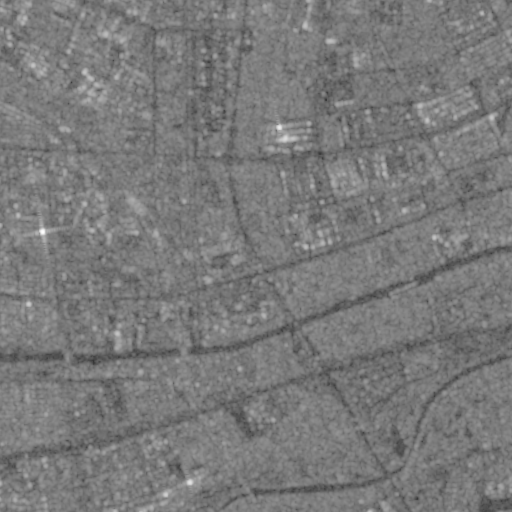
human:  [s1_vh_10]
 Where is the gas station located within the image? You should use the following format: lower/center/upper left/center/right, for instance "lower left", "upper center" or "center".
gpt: The gas station is located in the lower left of the image.
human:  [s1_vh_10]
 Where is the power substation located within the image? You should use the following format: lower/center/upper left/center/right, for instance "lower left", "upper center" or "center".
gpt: The power substation is located in the lower center of the image.
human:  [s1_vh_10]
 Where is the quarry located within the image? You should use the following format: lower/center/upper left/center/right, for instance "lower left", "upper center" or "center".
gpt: There is no quarry in the image.

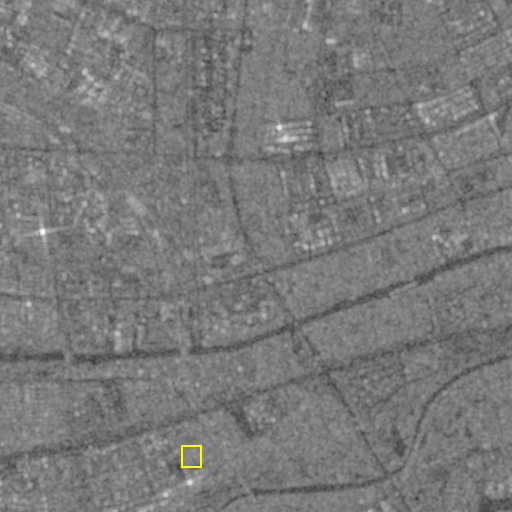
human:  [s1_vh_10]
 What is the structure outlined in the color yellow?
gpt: The structure outlined in yellow is a power substation.
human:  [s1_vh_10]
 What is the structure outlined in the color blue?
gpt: There is no blue outline.